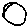
Label: circle